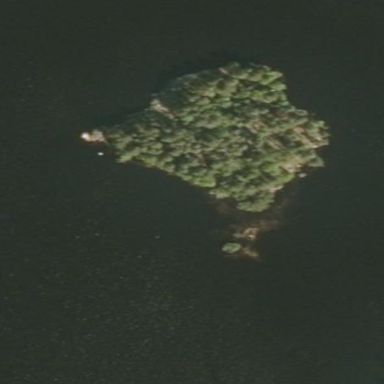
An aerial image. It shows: Image showing island.